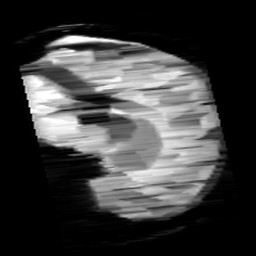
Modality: minIP
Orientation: sagittal
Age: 13
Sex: male
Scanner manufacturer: siemens
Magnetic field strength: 3 T
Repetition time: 0.027 s
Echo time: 0.02 s